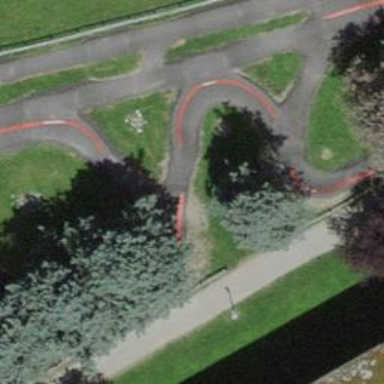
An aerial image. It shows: Cycleway with concrete surface.